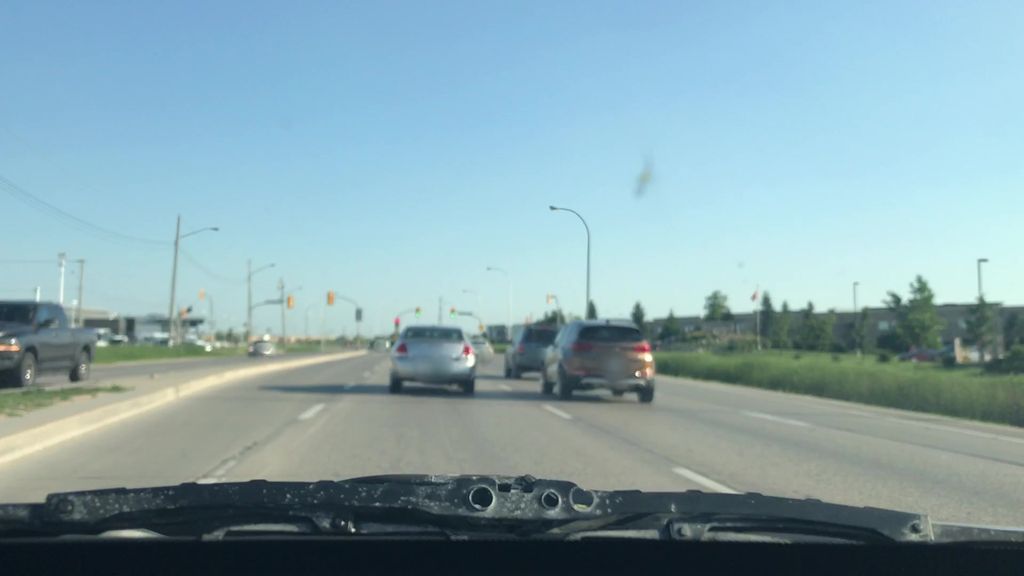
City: winnipeg